Aerial crown-view tile of a tropical tree (Barro Colorado Island, Panama), acquired 20250317:
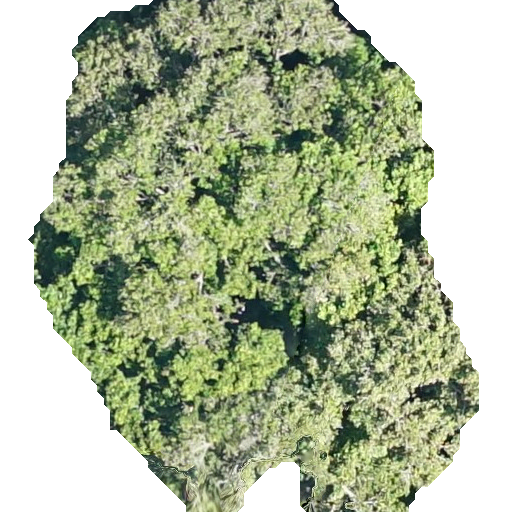
Species: Prioria copaifera
GBIF accepted scientific name: Prioria copaifera
Crown area: 268.715 m²